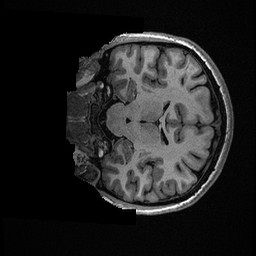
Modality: T1w
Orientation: coronal
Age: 37
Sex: female
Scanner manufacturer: ge
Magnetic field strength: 3 T
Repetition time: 0.006952 s
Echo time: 0.00292 s